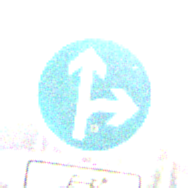
Verkehrszeichen: VorgeschriebeneFahrtrichtungGeradeausOderRechts
Zusatzzeichen unten: EinspurigeFahrzeugeFrei6
Umgebung: Outdoor, Urban
Tageszeit: SunriseSunset
Wetter: PartlyCloudy
Licht: Natural
Jahreszeit: Autumn
Kontrast: HighContrast